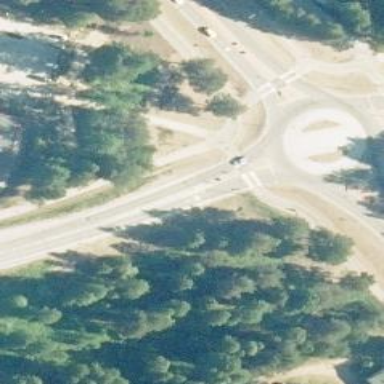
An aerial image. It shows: Crossing on asphalt path.